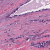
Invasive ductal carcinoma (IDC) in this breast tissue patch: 1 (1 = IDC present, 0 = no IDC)